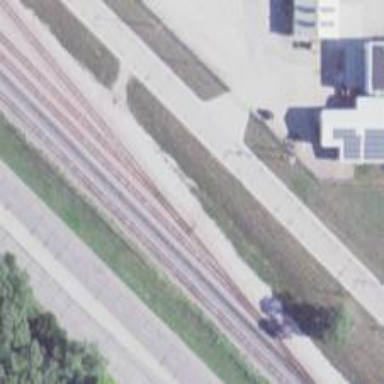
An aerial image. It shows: Rail spur service.